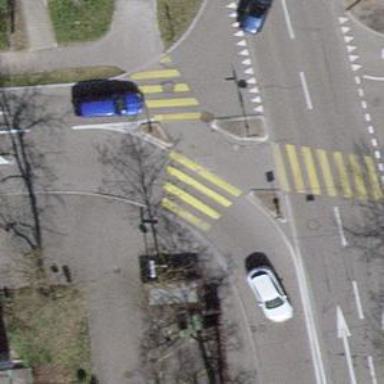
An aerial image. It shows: Traffic calming island.